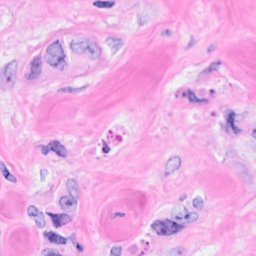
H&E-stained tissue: Breast